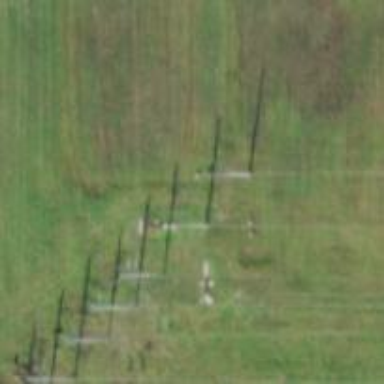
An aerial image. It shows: Power tower.